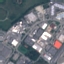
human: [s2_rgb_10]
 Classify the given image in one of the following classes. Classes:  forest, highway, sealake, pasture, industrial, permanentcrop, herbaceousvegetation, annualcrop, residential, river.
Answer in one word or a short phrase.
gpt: Industrial